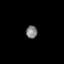
Tissue: prostate
Cell type: T cells
Senescence score: 0.7621
Nuclear area (px): 135
Mean DAPI intensity: 131.17